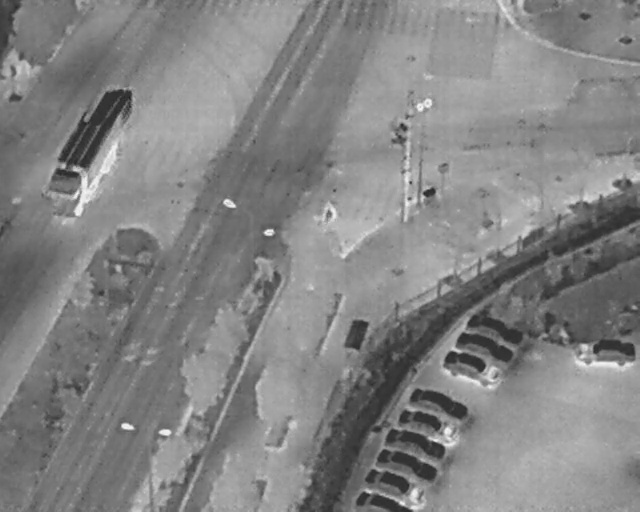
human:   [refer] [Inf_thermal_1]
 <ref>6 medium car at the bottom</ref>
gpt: <box>[[58, 91, 61, 103, 2], [59, 87, 63, 101, 22], [61, 83, 65, 97, 17], [63, 79, 67, 93, 17], [65, 76, 69, 89, 19], [66, 72, 70, 84, 19]]</box>

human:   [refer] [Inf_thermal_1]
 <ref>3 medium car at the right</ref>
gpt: <box>[[92, 62, 97, 74, 2], [74, 61, 77, 74, 22], [75, 58, 79, 70, 22]]</box>

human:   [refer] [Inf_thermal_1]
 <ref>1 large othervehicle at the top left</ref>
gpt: <box>[[1, 23, 25, 34, 23]]</box>